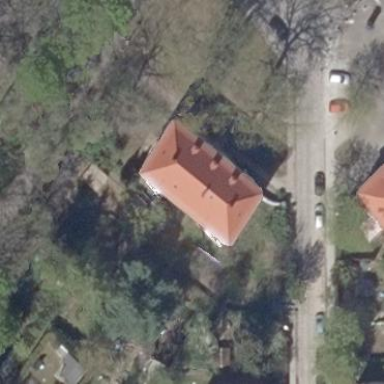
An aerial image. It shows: Historic apartment building with hipped roof made of red roof tiles.